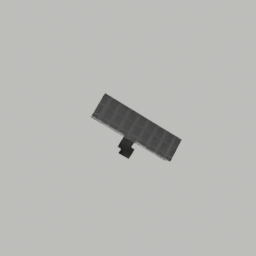
Label: architecture